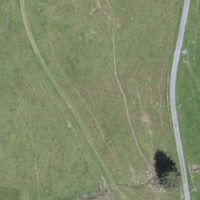
EUNIS habitat code: 23
Species observed at this site:
Caltha palustris